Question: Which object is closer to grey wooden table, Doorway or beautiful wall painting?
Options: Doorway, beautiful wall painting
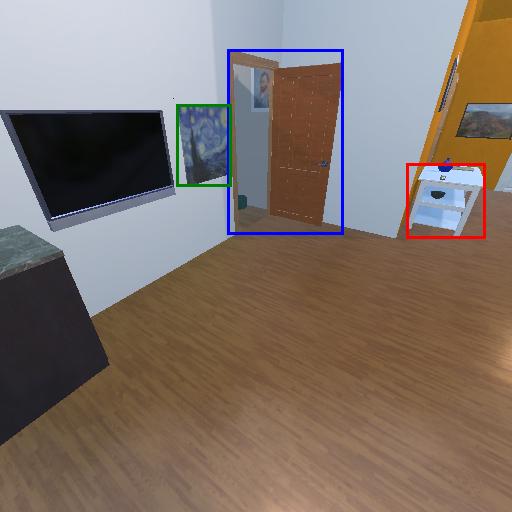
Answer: Doorway